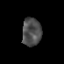
Tissue: prostate
Cell type: T cells
Senescence score: 0.6951
Nuclear area (px): 533
Mean DAPI intensity: 77.062